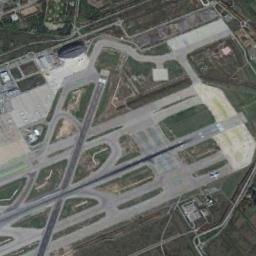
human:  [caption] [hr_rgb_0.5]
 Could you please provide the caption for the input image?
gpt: There are many staggered runways in the airport .

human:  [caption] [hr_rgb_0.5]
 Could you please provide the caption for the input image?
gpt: The airport has many intersecting roads .

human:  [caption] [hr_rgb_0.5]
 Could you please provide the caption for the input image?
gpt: The airport has many intricate runways .

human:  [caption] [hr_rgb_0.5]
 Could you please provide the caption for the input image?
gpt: An airport with some staggered runways on the lawn .

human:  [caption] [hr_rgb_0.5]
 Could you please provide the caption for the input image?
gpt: There is an airport covered with grass .